Question: I have this login form set out that converts the $_POST data into $_SESSION data. I then use this data to determine whether or not the user should be logged in, however it isn't working. What am I doing wrong?
*** I checked my browser's cookies, and it has the session token stored (if that helps)
login.php:
'''
<?php session_start(); ?>
<form action="page.php" method="post">
Username: <input type="text" name="username" value="" /><br />
Password: <input type="password" name="password" value="" /><br />
<br />
<input type="submit" name="submit" value="Submit" />
<?php
if (isset($_POST['submit'])) {
$username = $_POST['username'];
$password = $_POST['password'];
$submit = $_POST['submit'];
$_SESSION['username'] = $username;
$_SESSION['password'] = $password;
$_SESSION['submit'] = $submit;
}
?>
</form>
'''
page.php:
'''
<?php session_start(); ?>
<?php
$username = isset($_SESSION["username"]) ? $_SESSION["username"] : "";
$password = isset($_SESSION["password"]) ? $_SESSION["password"] : "";
$submit = isset($_SESSION["submit"]) ? $_SESSION["submit"] : "";
if(($username == "username") && ($password == "password") && ($submit == "Submit")) {
echo "You are logged in";
} else {
echo "Denied access";
}
?>
'''
I get this error on pages that include session_start();

According to <URL>, it is a bug caused by Chrome that is a misleading error report, and doesn't affect anything.
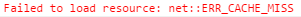
Answer: '''
<form action="page.php" method="post">
Username: <input type="text" name="username" value="" /><br />
Password: <input type="password" name="password" value="" /><br />
<br />
<input type="submit" name="submit" value="Submit" />
</form>
'''
page.php
'''
<?php
session_start();
if (isset($_POST['submit'])) {
$username = $_POST['username'];
$password = $_POST['password'];
$submit = $_POST['submit'];
$_SESSION['username'] = $username;
$_SESSION['password'] = $password;
$_SESSION['submit'] = $submit;
}
$username = isset($_SESSION["username"]) ? $_SESSION["username"] : "";
$password = isset($_SESSION["password"]) ? $_SESSION["password"] : "";
$submit = isset($_SESSION["submit"]) ? $_SESSION["submit"] : "";
if(($username == "username") && ($password == "password") && ($submit == "Submit")) {
echo "You are logged in";
} else {
echo "Denied access";
}
?>
'''